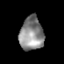
Tissue: prostate
Cell type: Endothelial cells
Senescence score: 0.3507
Nuclear area (px): 780
Mean DAPI intensity: 138.753